Field crop: maize
Growth stage: 2
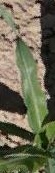
Species: maize